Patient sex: M
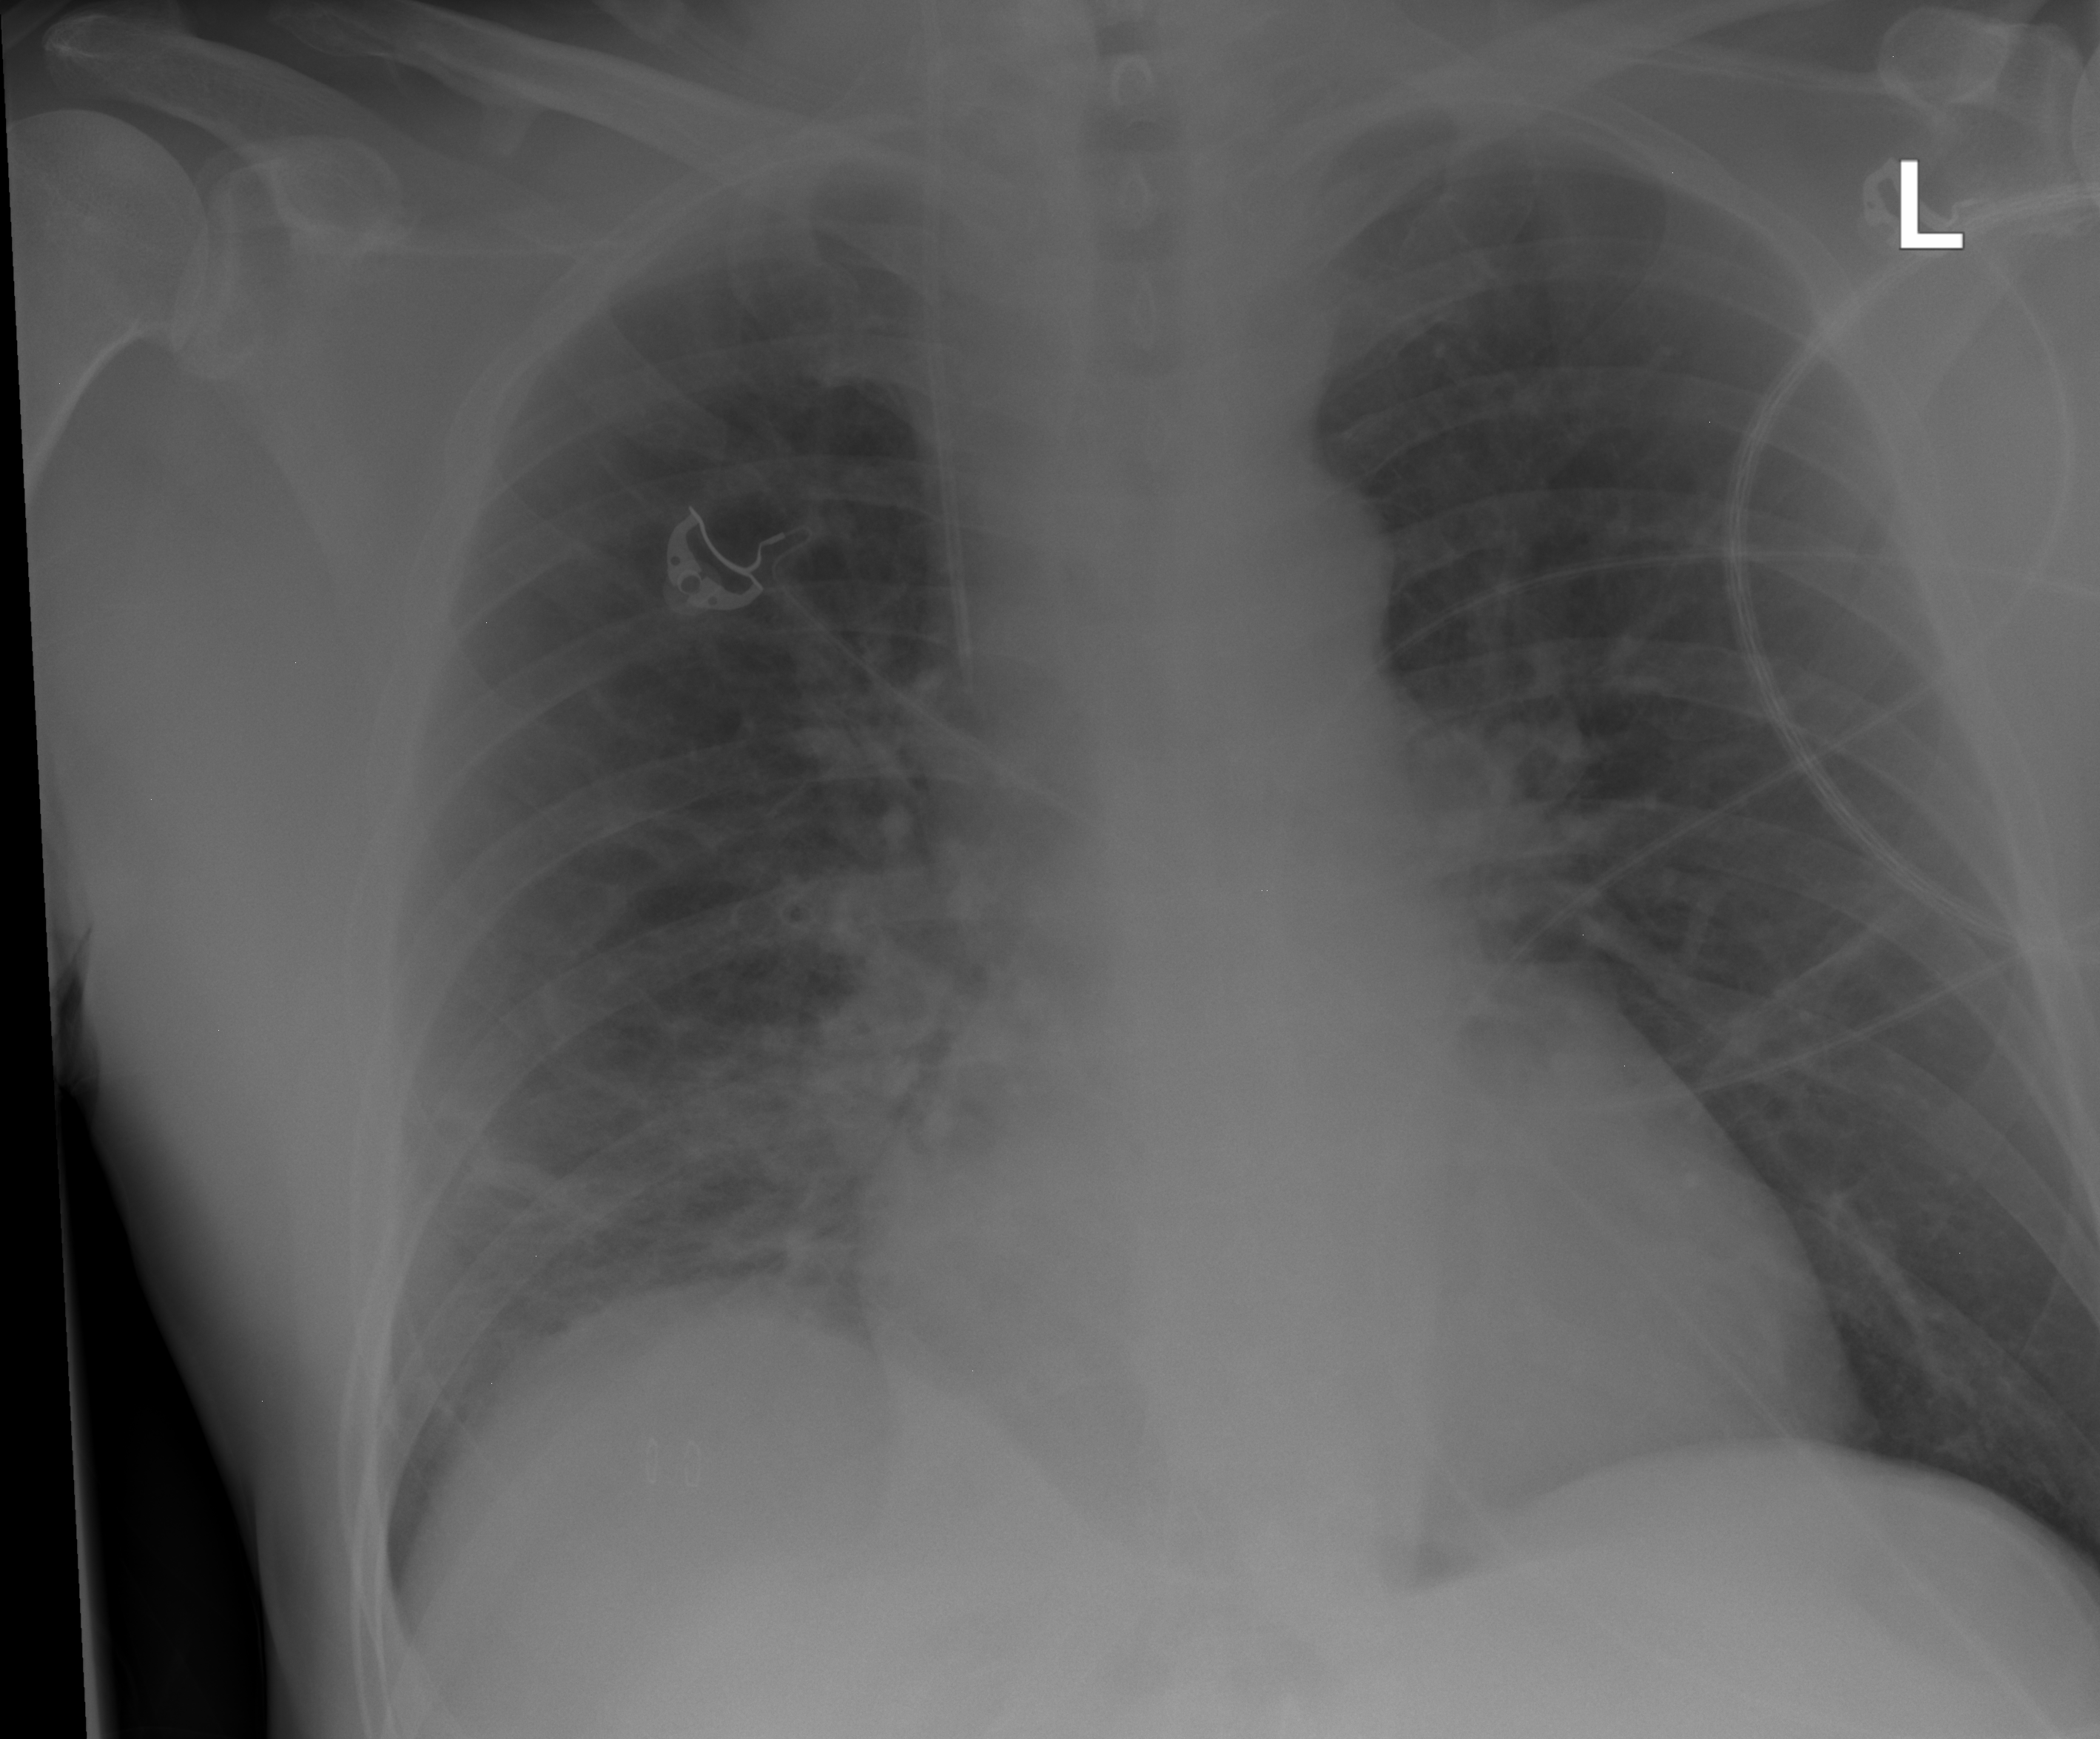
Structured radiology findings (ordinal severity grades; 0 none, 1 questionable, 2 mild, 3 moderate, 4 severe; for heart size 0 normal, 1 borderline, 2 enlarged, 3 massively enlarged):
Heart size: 1
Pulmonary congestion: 2
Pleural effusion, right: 0
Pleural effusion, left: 0
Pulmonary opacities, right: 0
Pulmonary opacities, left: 0
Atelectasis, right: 2
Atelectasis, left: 0